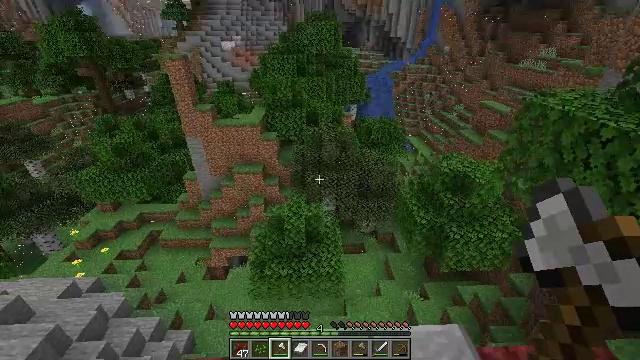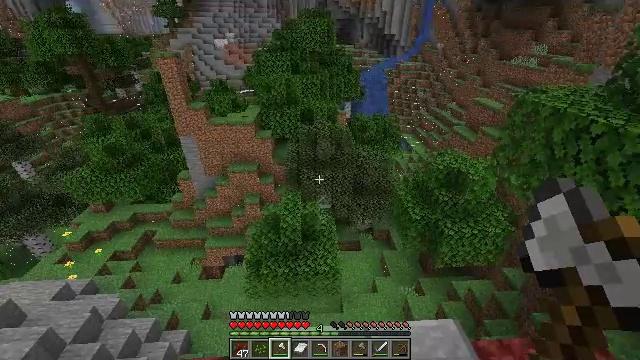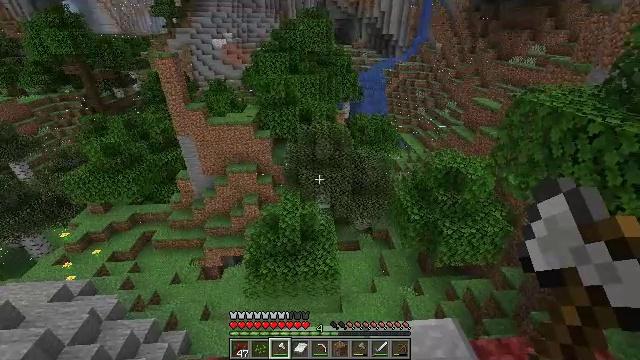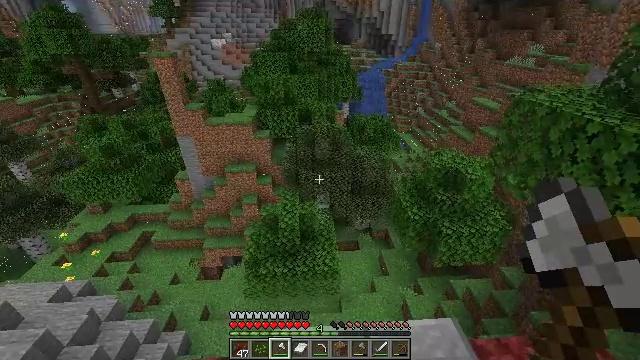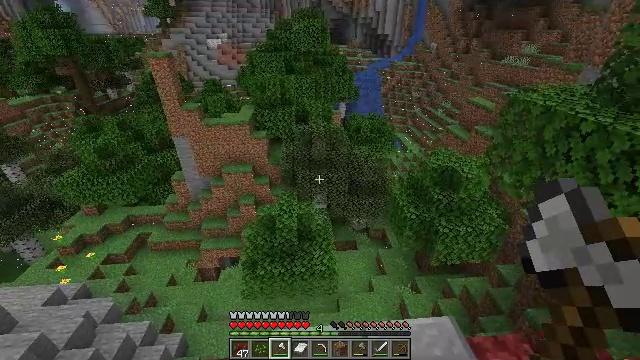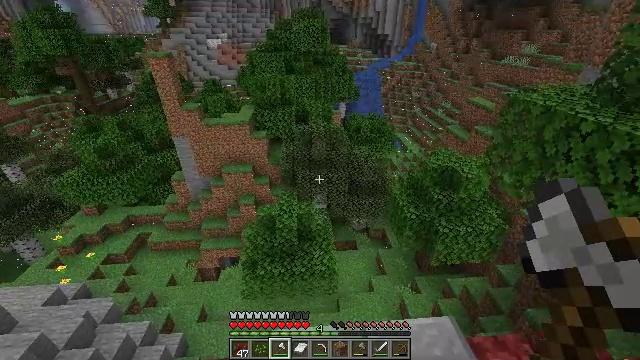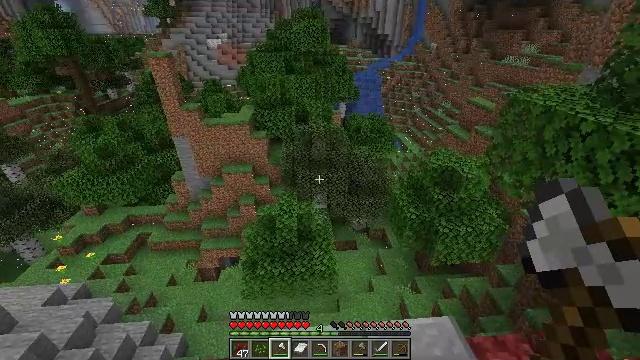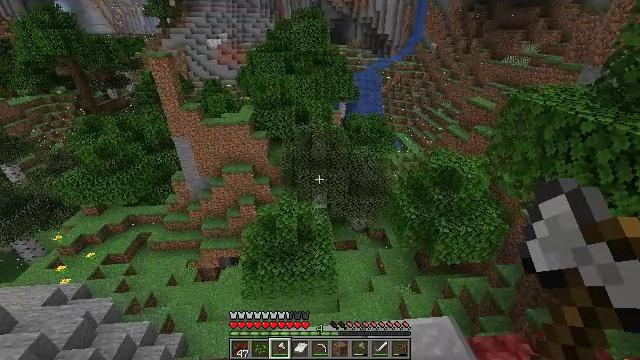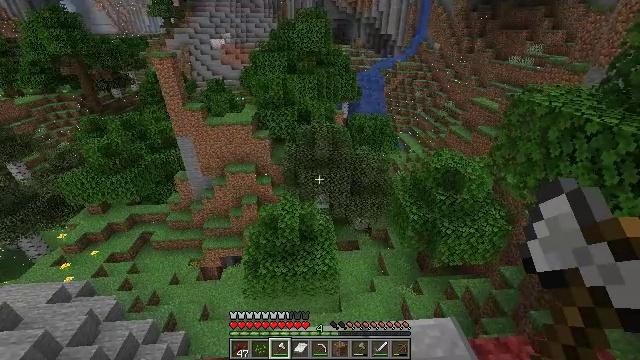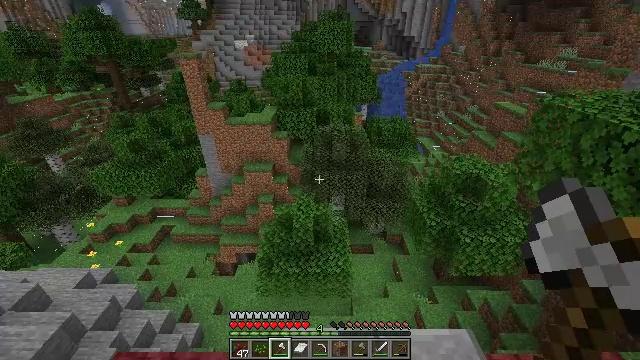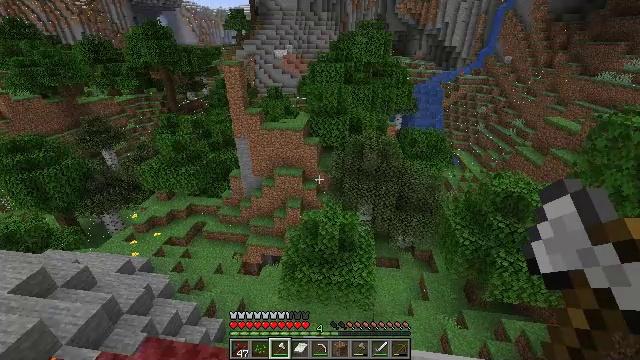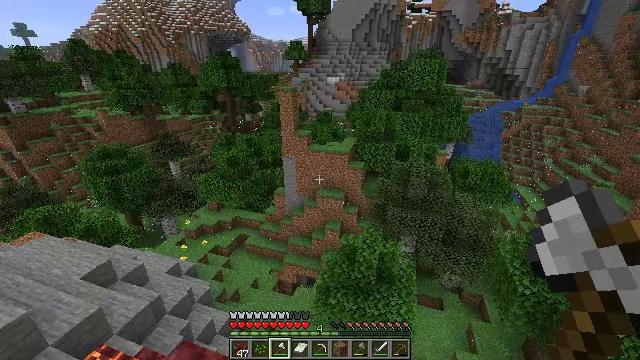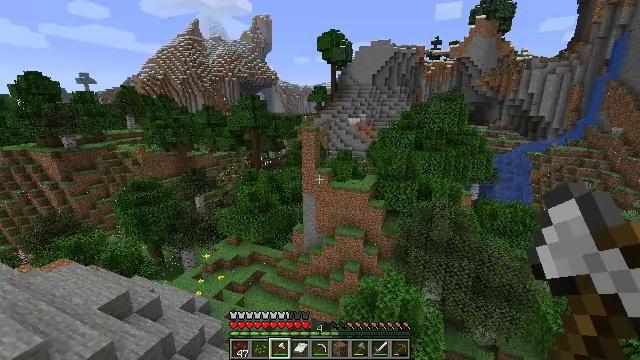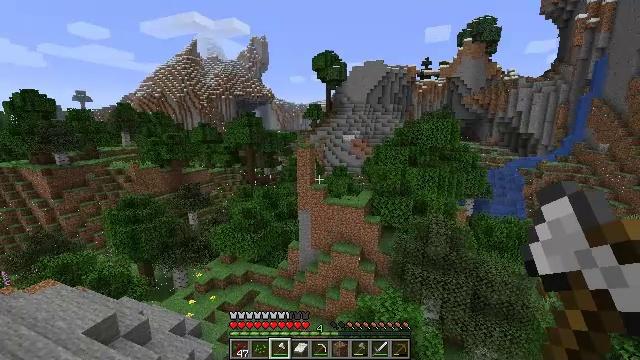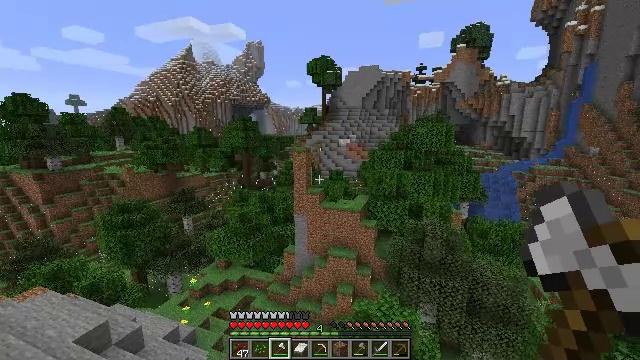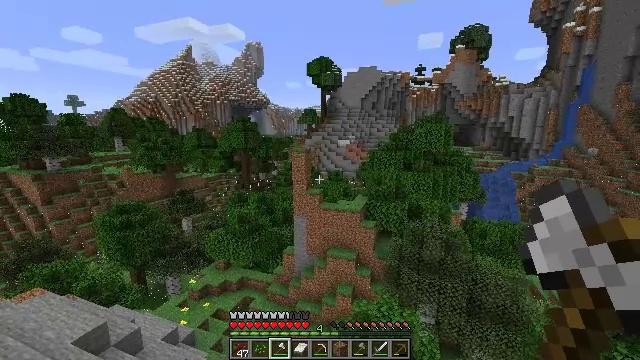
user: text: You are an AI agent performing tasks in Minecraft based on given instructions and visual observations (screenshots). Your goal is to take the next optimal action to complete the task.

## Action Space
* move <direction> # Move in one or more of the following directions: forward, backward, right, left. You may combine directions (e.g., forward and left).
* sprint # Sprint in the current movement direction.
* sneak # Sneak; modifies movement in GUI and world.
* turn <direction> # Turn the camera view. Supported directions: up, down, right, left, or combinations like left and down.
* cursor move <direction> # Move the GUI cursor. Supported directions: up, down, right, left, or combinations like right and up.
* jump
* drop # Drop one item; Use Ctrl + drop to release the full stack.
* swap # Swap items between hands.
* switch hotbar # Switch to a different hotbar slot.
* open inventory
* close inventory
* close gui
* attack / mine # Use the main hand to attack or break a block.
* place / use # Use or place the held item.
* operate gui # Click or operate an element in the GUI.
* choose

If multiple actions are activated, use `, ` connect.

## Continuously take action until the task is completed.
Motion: motion action
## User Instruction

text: Break the grass block.
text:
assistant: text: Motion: sneak, turn right
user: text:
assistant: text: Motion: sneak
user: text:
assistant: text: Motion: sneak
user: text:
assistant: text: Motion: sneak
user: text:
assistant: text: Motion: sneak
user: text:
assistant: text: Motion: sneak
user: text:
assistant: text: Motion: sneak
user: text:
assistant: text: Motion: sneak
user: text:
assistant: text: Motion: sneak, turn left
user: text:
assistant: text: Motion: sneak, turn left and up
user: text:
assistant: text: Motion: sneak, turn left and up
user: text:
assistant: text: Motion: sneak, turn left and up
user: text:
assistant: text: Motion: sneak, turn right and up
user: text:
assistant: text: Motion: sneak
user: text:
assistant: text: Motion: sneak
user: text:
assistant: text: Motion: sneak, turn right and up
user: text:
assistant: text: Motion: sneak, turn right and up
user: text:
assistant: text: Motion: sneak, turn right and up
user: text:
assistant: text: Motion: sneak, turn right and up
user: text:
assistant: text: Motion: sneak, turn right and up
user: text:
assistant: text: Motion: sneak, turn right
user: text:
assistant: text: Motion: sneak
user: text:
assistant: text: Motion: sneak
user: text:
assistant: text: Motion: sneak
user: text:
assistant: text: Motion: sneak
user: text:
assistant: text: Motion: sneak, turn up
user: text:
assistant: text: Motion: sneak, turn up
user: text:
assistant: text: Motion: sneak
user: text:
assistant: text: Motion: sneak
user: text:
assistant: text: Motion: sneak